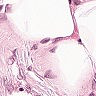
Metastatic tissue present: no